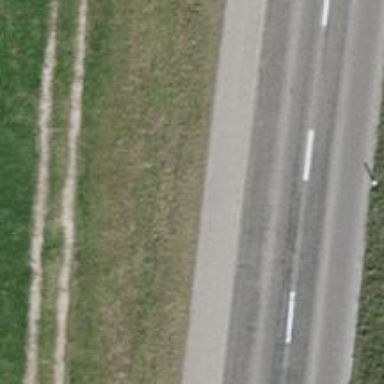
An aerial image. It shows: Asphalt sidewalk along the footway.